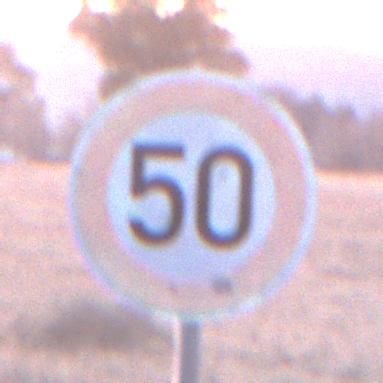
Verkehrszeichen: Geschwindigkeit50
Umgebung: Outdoor, Nature
Tageszeit: SunriseSunset
Wetter: Clear
Licht: Natural
Jahreszeit: NotSpecified
Kontrast: LowContrast